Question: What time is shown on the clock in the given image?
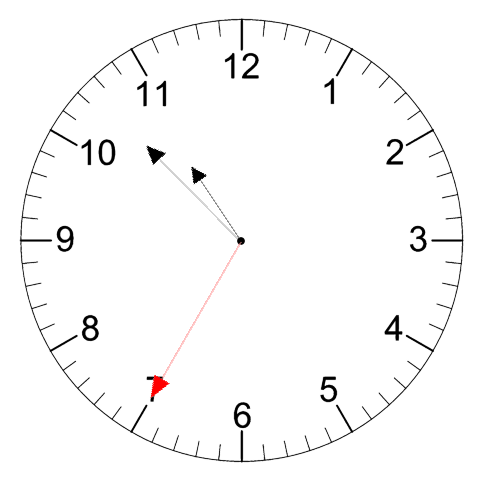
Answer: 10:52:35